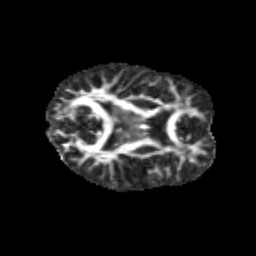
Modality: FA
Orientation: axial
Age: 11
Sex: male
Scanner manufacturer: siemens
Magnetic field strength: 3 T
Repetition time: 3.8 s
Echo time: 0.07 s